Question: I am writing a program using Python3 and GTK3 (via gi.repository). I want the color chooser to change its selected color when a RGB value is typed in the entry box and "Convert" is clicked. The "set_rgba()" command (found at <URL>.

The file contains functions for each button, so I will include the relevant snippets of code.
'''
class ColorWin():
"""Color Dialog"""
def __init__(self):
self.ui = Gtk.Builder()
self.ui.add_from_string(buffer=_GCOLOR)
global _cc
global _entry_rgb, _entry_hsi, _entry_hsl
global _entry_hsv, _entry_cmyk, _entry_yiq
_cc = self.ui.get_object('cc')
_entry_rgb = self.ui.get_object('entry_rgb')
_entry_hsi = self.ui.get_object('entry_hsi')
_entry_hsl = self.ui.get_object('entry_hsl')
_entry_hsv = self.ui.get_object('entry_hsv')
_entry_cmyk = self.ui.get_object('entry_cmyk')
_entry_yiq = self.ui.get_object('entry_yiq')
# Match signal to function (handler)
dic = {
'_winexit' : Gtk.main_quit,
'_submit_color': self._submit_color,
'conv_color': self.conv_color,
'conv_rgb': self.conv_rgb,
'conv_hsi': self.conv_hsi,
'conv_hsl': self.conv_hsl,
'conv_hsv': self.conv_hsv,
'conv_cmyk': self.conv_cmyk,
'conv_yiq': self.conv_yiq,
}
self.ui.connect_signals(dic)
'''
The function for the convert button
'''
def conv_rgb(self, _entry_rgb):
"""Convert RGB to *"""
_rgb = _entry_rgb.get_text()
_round = 6
_red = re.sub('\(([0-9.]+), ([0-9.]+), ([0-9.]+)\)', r'', _rgb)
_green = re.sub('\(([0-9.]+), ([0-9.]+), ([0-9.]+)\)', r'', _rgb)
_blue = re.sub('\(([0-9.]+), ([0-9.]+), ([0-9.]+)\)', r'', _rgb)
_red = round(float(_red), _round)
_green = round(float(_green), _round)
_blue = round(float(_blue), _round)
_rgba_gdk = Gdk.RGBA(_red, _green, _blue, 1.000)
_cc.set_rgba(_rgba_gdk)
'''
I have used print functions to print the value of each variable to the terminal. I have verified that the values and datatypes are correct. The "_rgba_gdk" is an Gdk.RGBA object (as it should be). "_cc" is the color chooser. I can use _cc.get_rgba() to get the currently selected value. This will allow users to see the color associated with the typed RGB value (the alpha is assumed to be 1 if no alpha is specified).
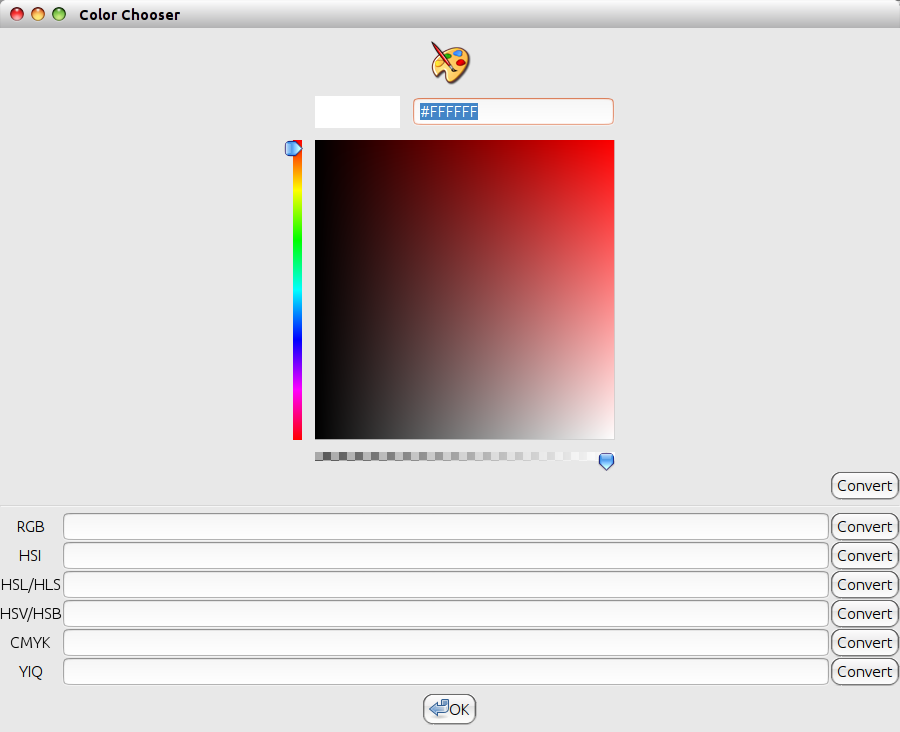
Answer: The problem seems to be 'get/set_rgba()' is working with the currently selected color in the widgets "swatch" mode but not the editor mode ('show-editor=True'). When in editor mode, changing the editor updates the current color as well, but the data binding is not bi-directional. All I can offer is a hack which forces the editor to update after a new color is set:
'''
from gi.repository import Gtk
from gi.repository import Gdk
window = Gtk.Window()
window.connect("destroy", Gtk.main_quit)
box = Gtk.Box(orientation=Gtk.Orientation.VERTICAL)
window.add(box)
colorchooser = Gtk.ColorChooserWidget(show_editor=True)
box.add(colorchooser)
entry = Gtk.Entry(text='0.5, 0.5, 0.5, 1.0')
box.add(entry)
def on_button_clicked(button):
values = [float(v) for v in entry.get_text().split(',')]
colorchooser.set_rgba(Gdk.RGBA(*values))
colorchooser.set_property("show-editor", True)
button = Gtk.Button(label="Parse RGBA")
button.connect("clicked", on_button_clicked)
box.add(button)
window.show_all()
Gtk.main()
'''
Note 'colorchooser.set_property("show-editor", True)' in the button clicked callback. This may or may not work in all versions of GTK+. I would log this as a bug requesting the color editor mode be updated if 'set_rgba()' is called:
<URL>